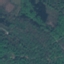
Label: Forest